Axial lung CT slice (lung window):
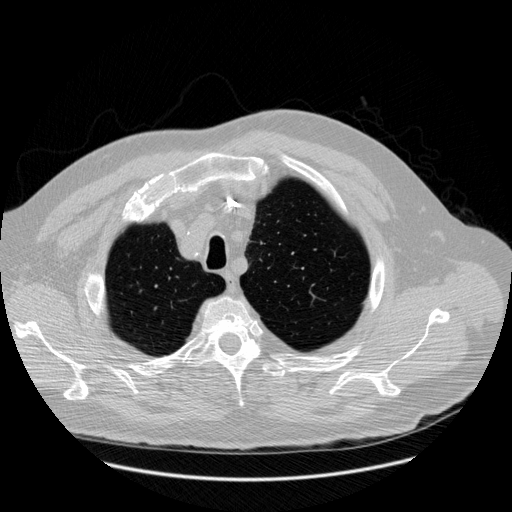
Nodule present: no